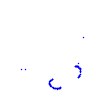
Particle: proton